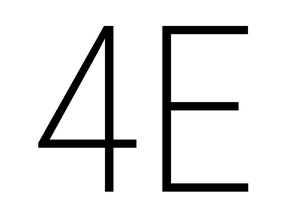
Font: Roboto_Condensed_ExtraLight